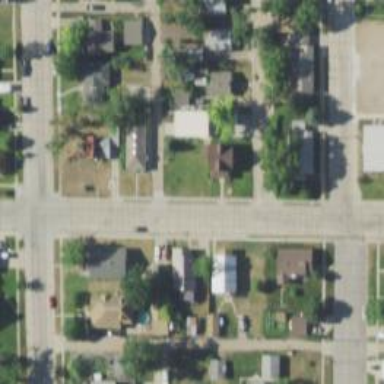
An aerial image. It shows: Alley classified as service road.